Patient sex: M
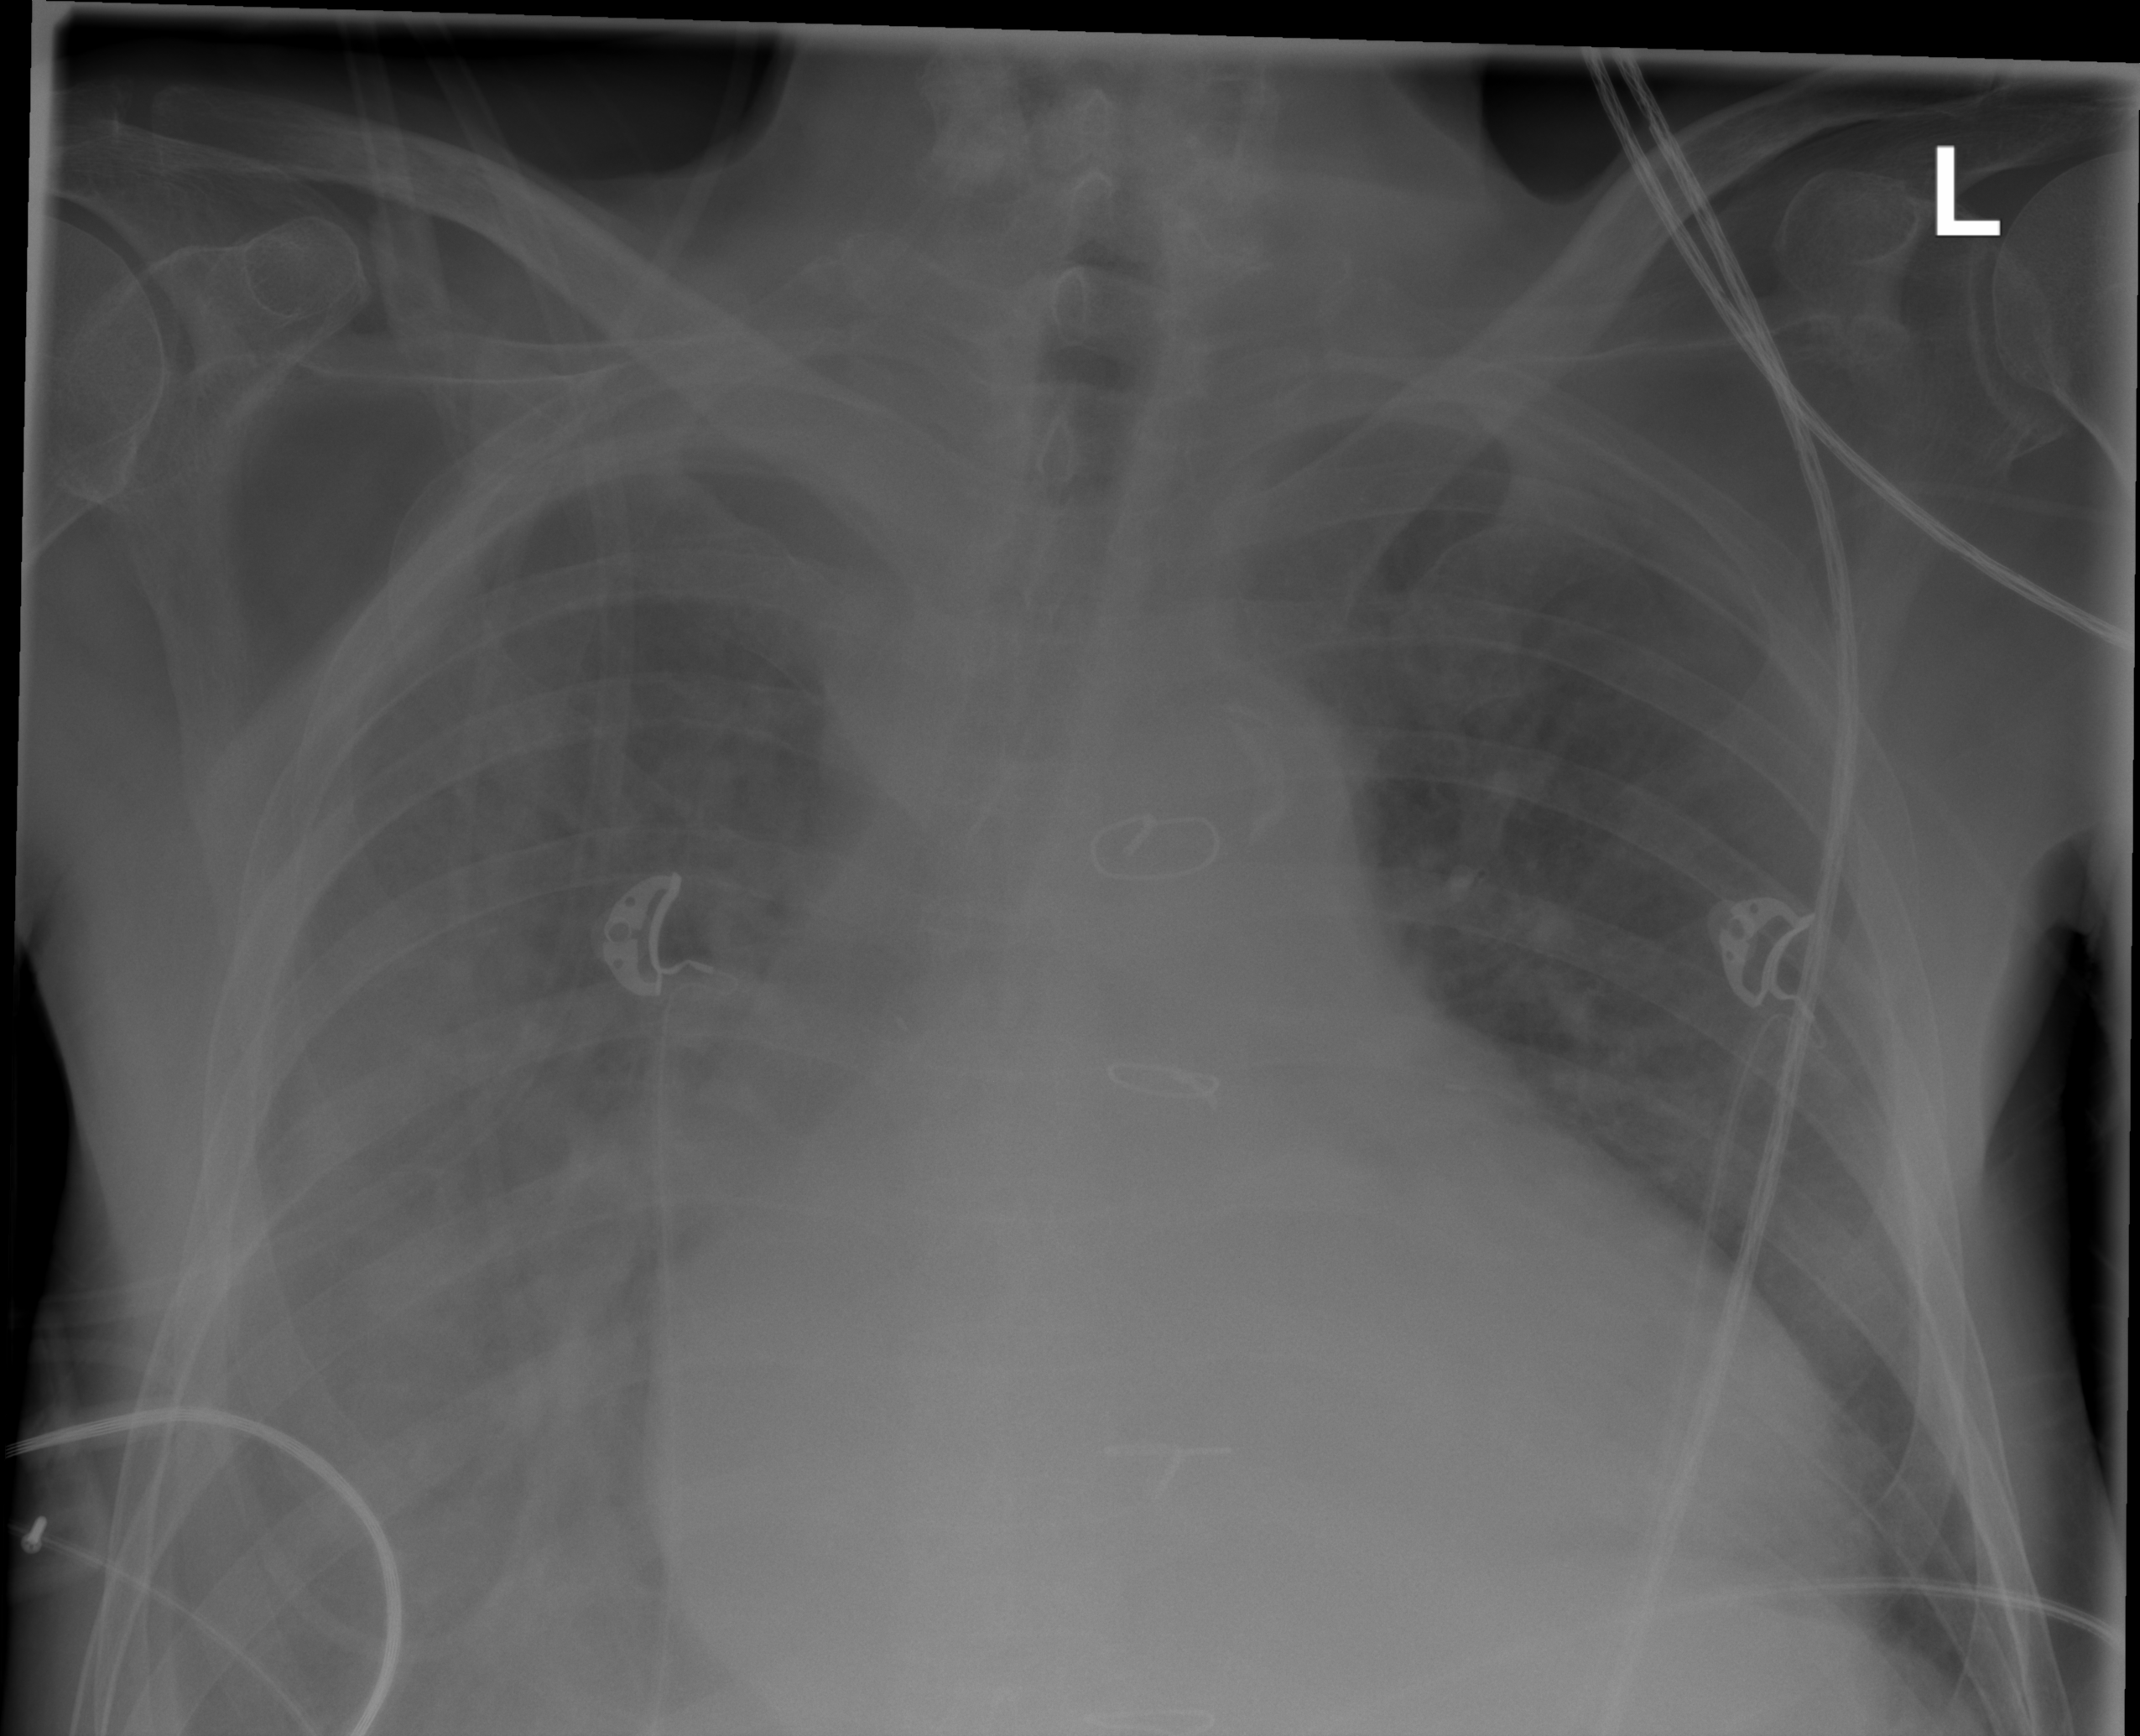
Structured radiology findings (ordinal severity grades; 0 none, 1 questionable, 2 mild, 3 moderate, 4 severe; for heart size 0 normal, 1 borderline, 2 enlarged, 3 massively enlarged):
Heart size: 3
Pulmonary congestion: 2
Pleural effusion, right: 3
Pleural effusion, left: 0
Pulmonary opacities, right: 0
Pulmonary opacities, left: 0
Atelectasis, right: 3
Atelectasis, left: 0